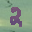
Label: 2